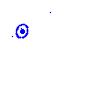
Particle: electron